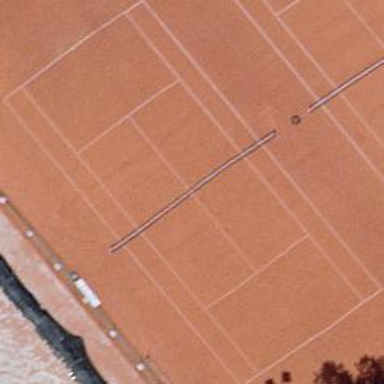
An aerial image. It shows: Tennis court on pitch.